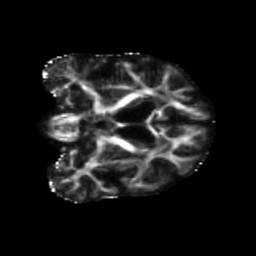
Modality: FA
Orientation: coronal
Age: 66
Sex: female
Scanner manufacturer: siemens
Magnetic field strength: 3 T
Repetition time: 5.47 s
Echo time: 0.0854 s